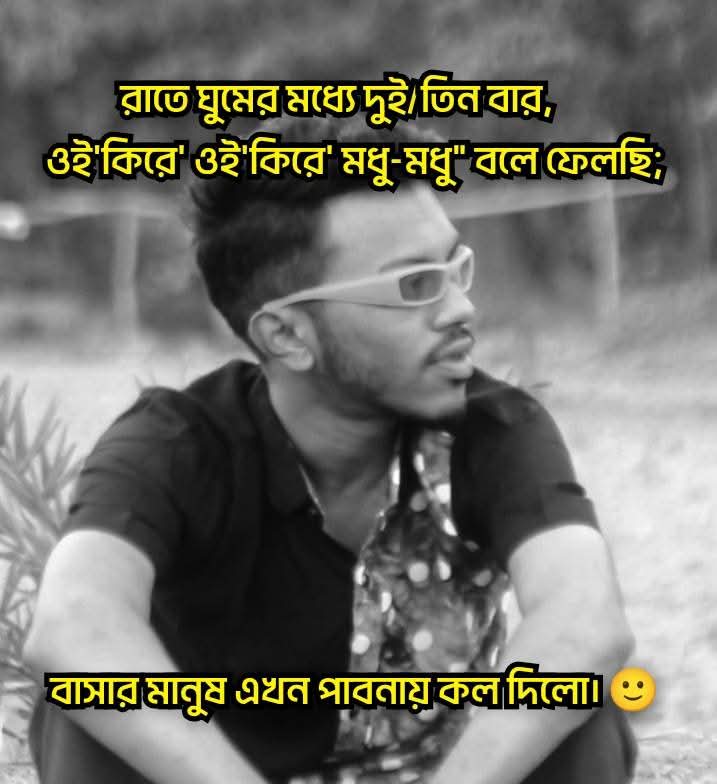
Text: রাতে ঘুমের মধ্যে দুই/তিন বার,
ওই'কিরে' ওই'কিরে' মধু-মধু" বলে ফেলছি;
বাসার মানুষ এখন পাবনায় কল দিলো।
Label: Non Hate